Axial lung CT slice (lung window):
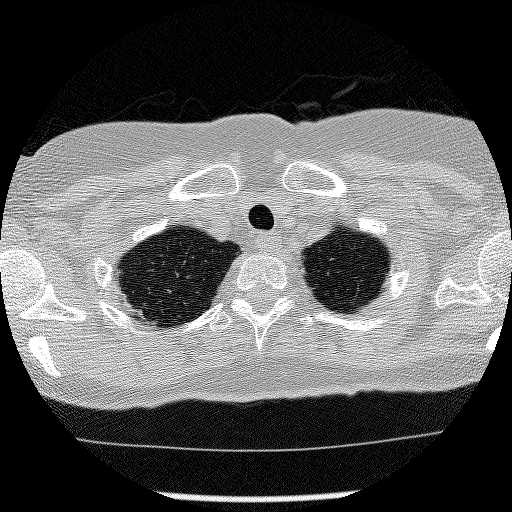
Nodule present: no